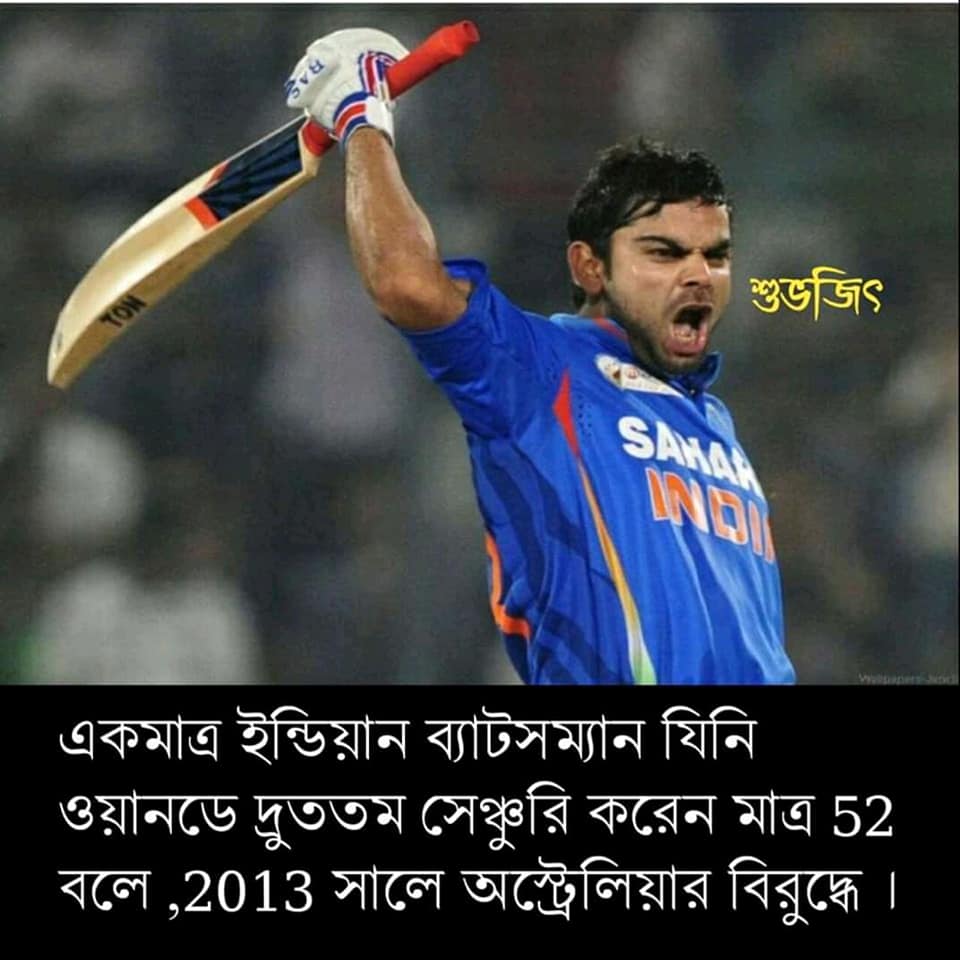
Caption: একমাত্র ইন্ডিয়ান ব্যাটসম্যান যিনি ওয়ানডে দ্রুততম সেঞ্চুরি করেন মাত্র 52 বলে ,  2013 সালে অস্ট্রেলিয়ার বিরুদ্ধে ।
Label: non-hate